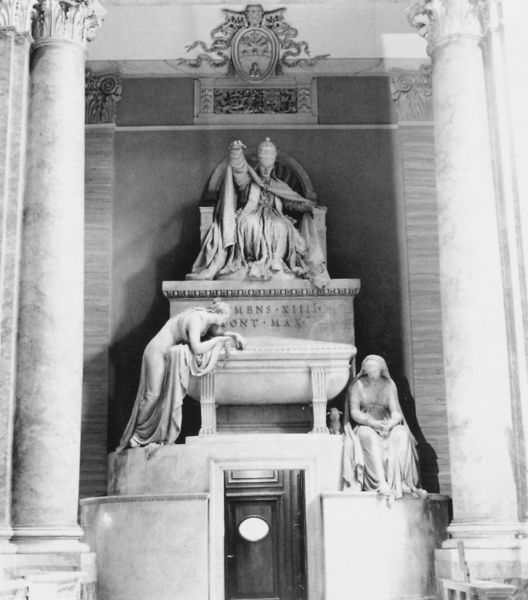
Titel: Grabmal für Papst Clemens XIV.
Künstler: Antonio Canova
Institution: Rom, SS. Apostoli
Schlagwörter: mann, sitzen, frau, marmor, säule, säulen, tür, schleier, falten, trauer, kirche, oval, skulptur, türe, könig, papst, thron, inschrift, podest, fotografie, weinen, jungfrau, schwarzweiß, allegorie, altar, rom, wappen, sarg, vatikan, tiara, heilige, maria, trauernde, grabmal, mamor, epitaph, sarkopharg, traunern